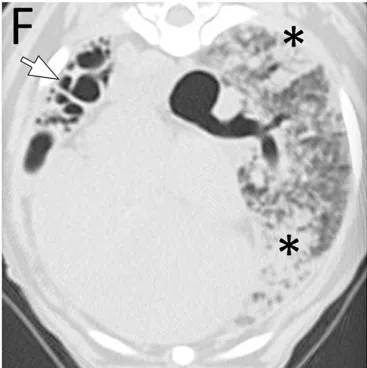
8 years. Using a 64-detector row CT) of age displayed from the same level side by side. On the first study, the left cranial lung lobe (single opened arrow) is completely collapsed with almost complete absence of air in the airways. The caudal branch of the left cranial lobar bronchus is narrowed but filled with air (ventral to opened arrow on C). The left caudal lung lobe is also severely reduced in volume and thus, increased in attenuation with several air-filled end on airways (double arrows). The right lung is hyperinflated with the right cranial (RCr) and accessory (RAcc) lobes extending to the left of midline. Mosaic pattern characterized by a well circumscribed hypoattenuating area is seen in the accessory lobe (arrowhead). The parenchyma is otherwise relatively normal. By 8 years of age and after undergoing left cranial lobectomy as a puppy, the entire hyperinflated right lung has developed severe patchy parenchymal lesions consisting of ground-glass opacification (black arrows) and consolidation (*). This latter is most severe surrounding medium- to large-caliber dilated airways. Traction bronchiectasis (black arrowheads) in areas of architectural distortion is seen at the periphery of several of these airways, a common feature seen with pulmonary fibrosis. The mosaic pattern previously recognized in the accessory lobe (white arrowheads) is accentuated. Several cystic air-filled structures (white arrows) of varying size occupy the left caudal lobe.
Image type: radiology (ct)